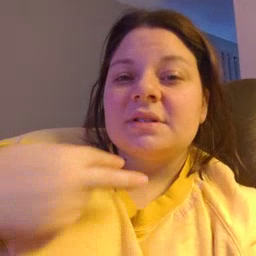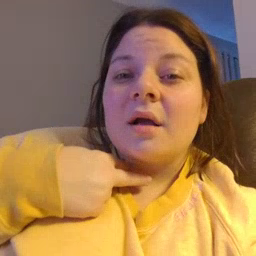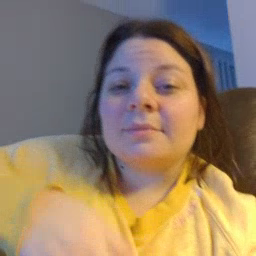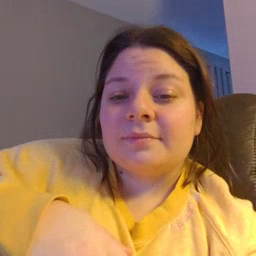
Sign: stuck